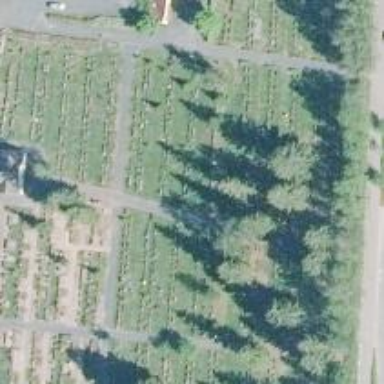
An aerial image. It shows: Grave yard.